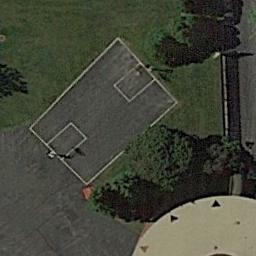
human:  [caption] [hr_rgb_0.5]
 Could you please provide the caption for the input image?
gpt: There is a basketball court in the middle of grass .

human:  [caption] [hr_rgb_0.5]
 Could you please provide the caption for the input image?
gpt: A basketball court on the lawn and some trees beside .

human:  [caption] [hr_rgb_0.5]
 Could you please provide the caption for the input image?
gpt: The basketball court on the lawn is next to the road,With a building and some trees nearby .

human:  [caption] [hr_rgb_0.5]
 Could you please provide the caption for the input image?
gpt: There is an incomplete basketball court on the vacant lot .

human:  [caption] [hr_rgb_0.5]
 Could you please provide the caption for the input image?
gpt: The basketball court is surrounded by grass .